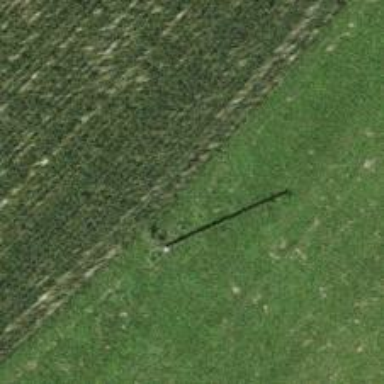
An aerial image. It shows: Minor power line.